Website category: restaurant
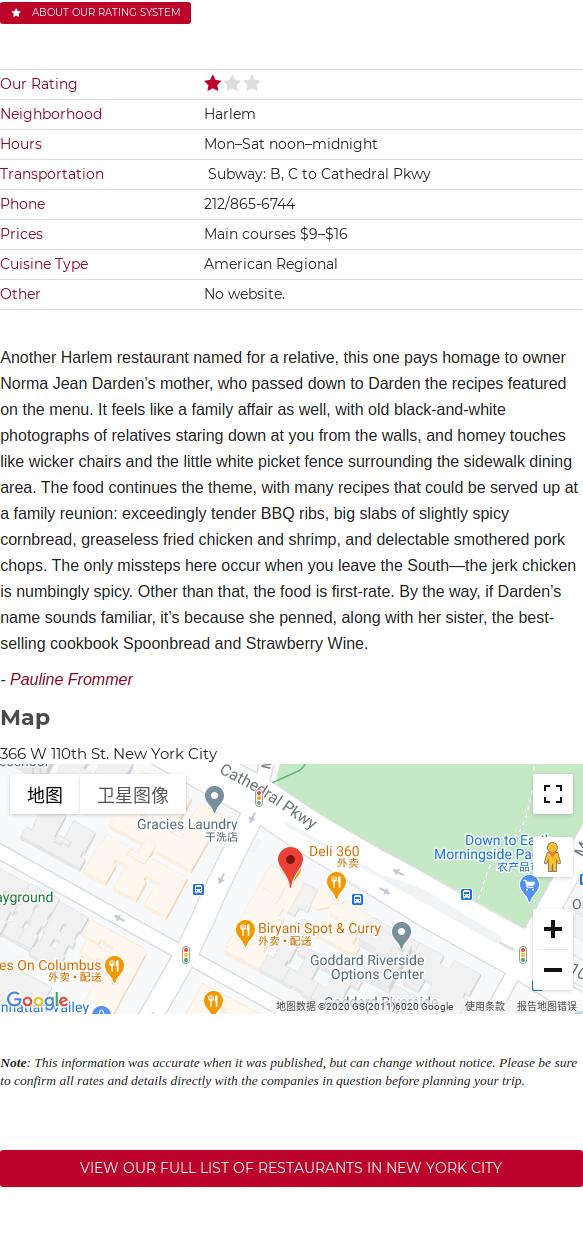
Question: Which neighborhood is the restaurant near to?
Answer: Harlem

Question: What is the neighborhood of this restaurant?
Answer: Harlem

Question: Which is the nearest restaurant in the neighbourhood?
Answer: Harlem

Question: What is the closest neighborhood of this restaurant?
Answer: Harlem

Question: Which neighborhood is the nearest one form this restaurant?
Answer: Harlem

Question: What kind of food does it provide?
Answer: American Regional

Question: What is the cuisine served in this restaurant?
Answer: American Regional

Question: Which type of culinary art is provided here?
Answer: American Regional

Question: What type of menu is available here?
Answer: American Regional

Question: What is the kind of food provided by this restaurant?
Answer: American Regional

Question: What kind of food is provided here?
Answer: American Regional

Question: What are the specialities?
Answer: American Regional

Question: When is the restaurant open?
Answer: MonSat noonmidnight

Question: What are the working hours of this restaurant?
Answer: MonSat noonmidnight

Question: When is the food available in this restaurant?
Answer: MonSat noonmidnight

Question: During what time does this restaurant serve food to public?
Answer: MonSat noonmidnight

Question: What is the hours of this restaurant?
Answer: MonSat noonmidnight

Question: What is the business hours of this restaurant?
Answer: MonSat noonmidnight

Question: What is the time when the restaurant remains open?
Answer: MonSat noonmidnight

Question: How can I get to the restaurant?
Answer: Subway: B, C to Cathedral Pkwy

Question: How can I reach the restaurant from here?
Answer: Subway: B, C to Cathedral Pkwy

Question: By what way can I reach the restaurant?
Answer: Subway: B, C to Cathedral Pkwy

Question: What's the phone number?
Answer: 212/865-6744

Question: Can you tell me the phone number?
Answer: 212/865-6744

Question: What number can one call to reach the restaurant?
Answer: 212/865-6744

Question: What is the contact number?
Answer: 212/865-6744

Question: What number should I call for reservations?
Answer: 212/865-6744

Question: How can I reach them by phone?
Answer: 212/865-6744

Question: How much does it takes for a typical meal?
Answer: Main courses $9$16

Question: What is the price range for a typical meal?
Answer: Main courses $9$16

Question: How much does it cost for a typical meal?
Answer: Main courses $9$16

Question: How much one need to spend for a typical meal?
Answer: Main courses $9$16

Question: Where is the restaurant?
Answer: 366 W 110th St. New York City

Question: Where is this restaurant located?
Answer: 366 W 110th St. New York City

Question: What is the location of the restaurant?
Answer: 366 W 110th St. New York City

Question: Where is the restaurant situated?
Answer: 366 W 110th St. New York City

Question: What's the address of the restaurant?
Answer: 366 W 110th St. New York City

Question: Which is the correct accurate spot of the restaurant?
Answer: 366 W 110th St. New York City

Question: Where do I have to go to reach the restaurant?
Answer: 366 W 110th St. New York City